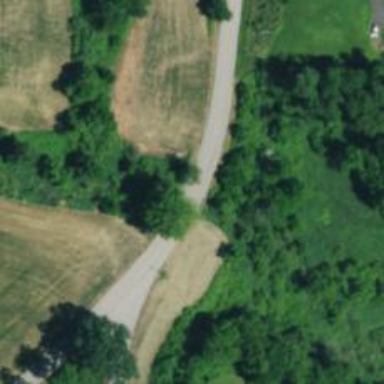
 passing over bridge with slab structure."